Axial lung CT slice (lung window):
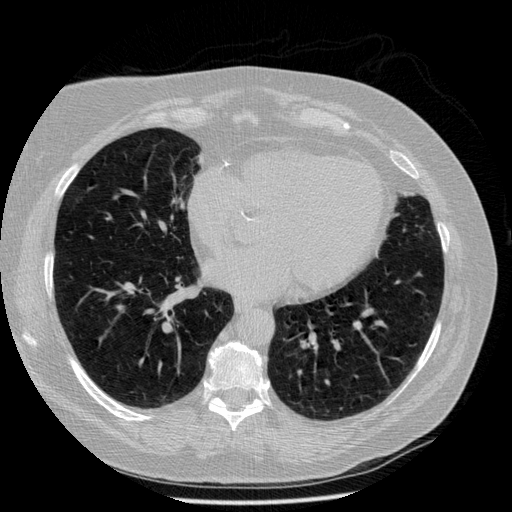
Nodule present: no